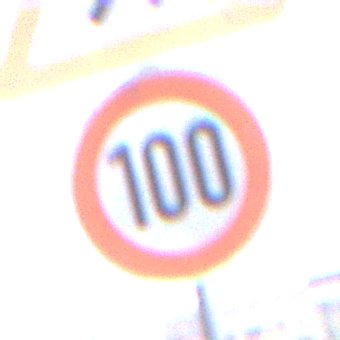
Verkehrszeichen: Geschwindigkeit100
Zusatzzeichen oben: KreuzungOderEinmuendung
Umgebung: Outdoor, Urban
Tageszeit: MorningAfternoon
Wetter: Overcast
Licht: Natural
Jahreszeit: NotSpecified
Kontrast: LowContrast